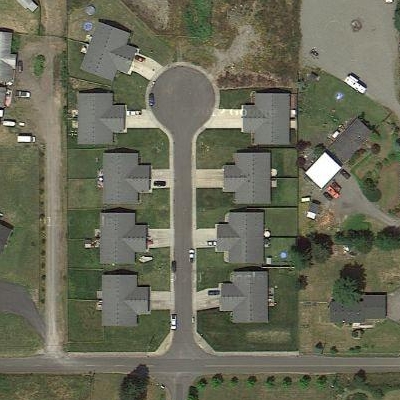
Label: fResident